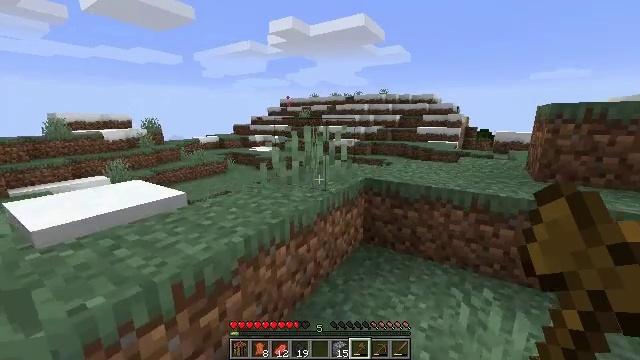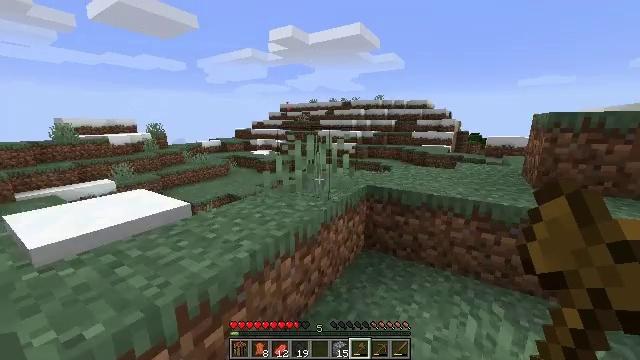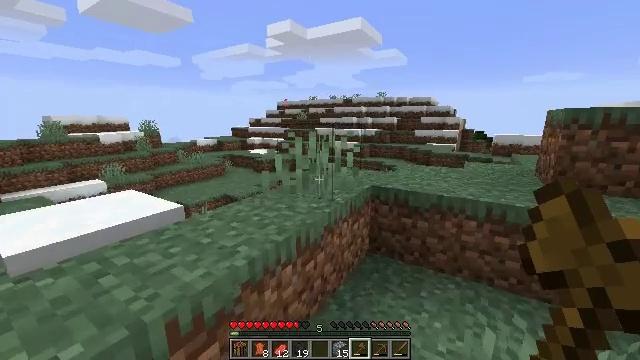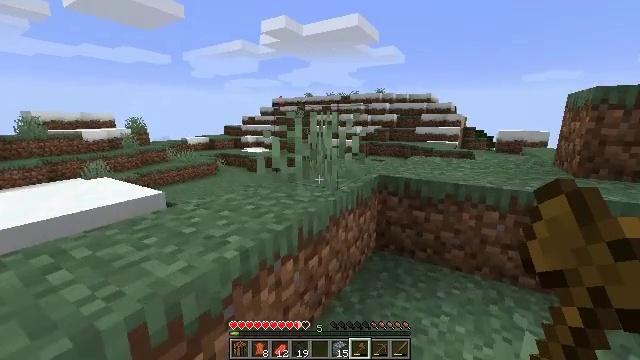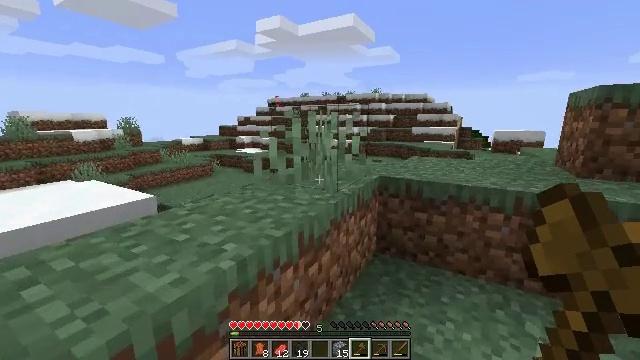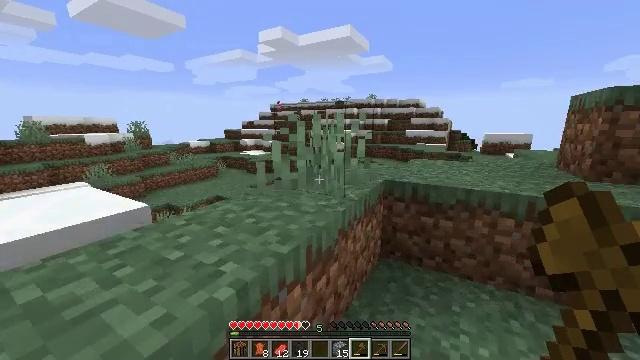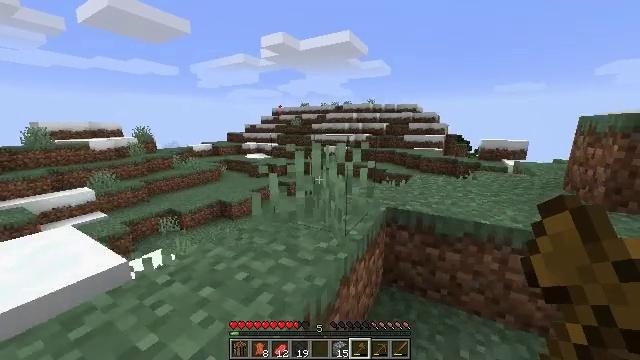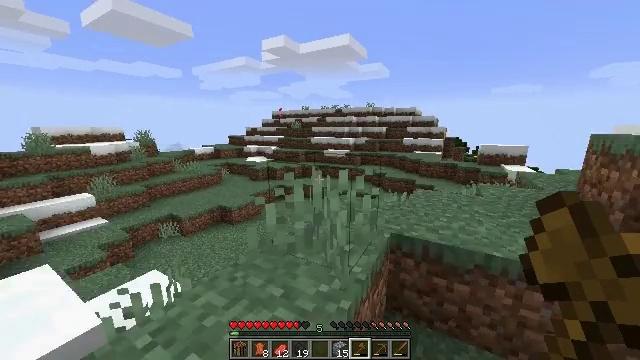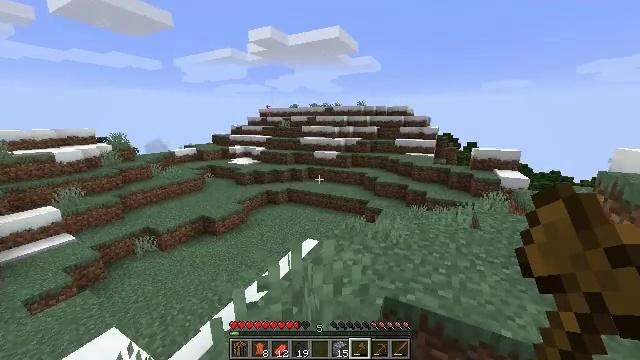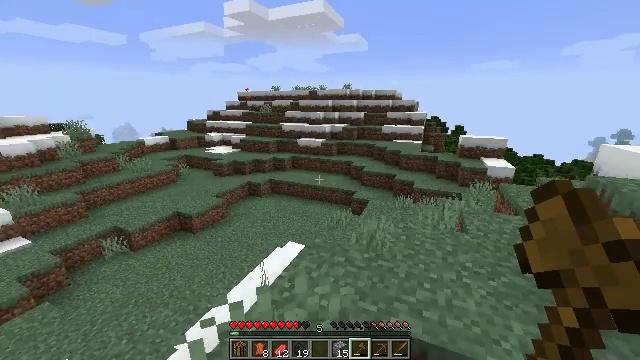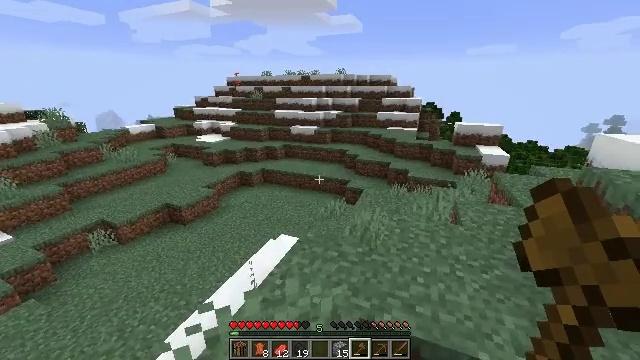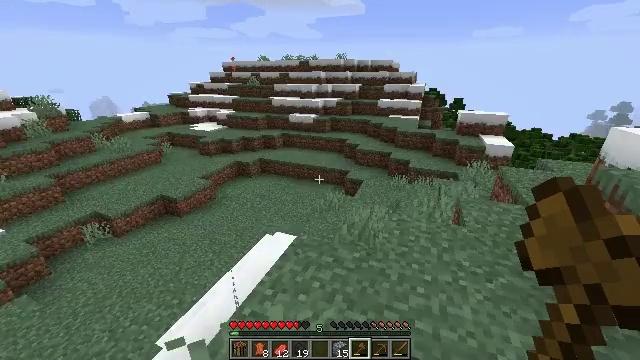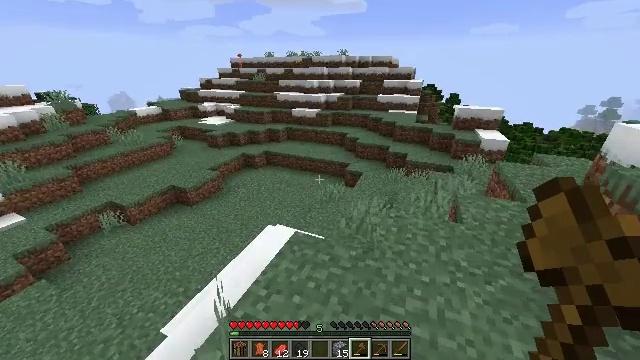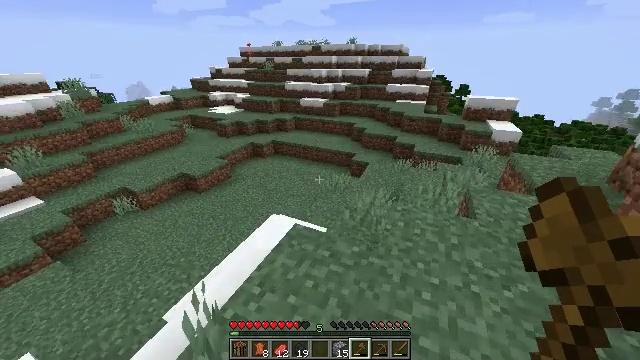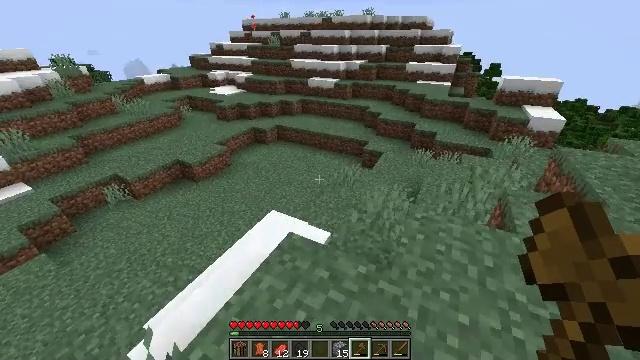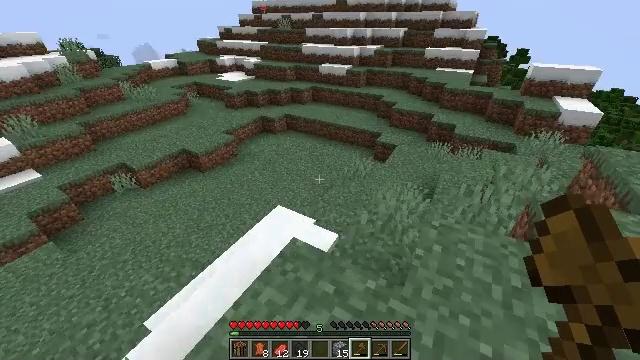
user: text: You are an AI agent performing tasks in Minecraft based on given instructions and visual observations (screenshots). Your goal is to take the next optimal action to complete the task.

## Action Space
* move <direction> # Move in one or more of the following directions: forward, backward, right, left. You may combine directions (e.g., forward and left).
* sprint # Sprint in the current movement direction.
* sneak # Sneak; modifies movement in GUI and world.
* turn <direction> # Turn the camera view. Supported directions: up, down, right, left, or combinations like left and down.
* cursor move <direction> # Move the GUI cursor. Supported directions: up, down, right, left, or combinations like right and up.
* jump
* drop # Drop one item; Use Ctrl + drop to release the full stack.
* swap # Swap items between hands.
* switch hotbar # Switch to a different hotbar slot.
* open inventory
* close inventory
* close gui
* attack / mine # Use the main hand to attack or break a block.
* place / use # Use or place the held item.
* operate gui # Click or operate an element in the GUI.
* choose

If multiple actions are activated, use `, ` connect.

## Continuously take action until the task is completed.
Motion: motion action
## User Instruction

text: Mine the dark oak log from a tree.
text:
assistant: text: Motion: move forward, jump
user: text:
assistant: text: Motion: move forward, jump
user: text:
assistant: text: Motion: move forward, jump
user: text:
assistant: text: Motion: move forward, jump
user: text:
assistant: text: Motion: move forward, sprint, jump
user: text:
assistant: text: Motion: move forward, sprint, jump
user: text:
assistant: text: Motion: move forward, sprint, jump
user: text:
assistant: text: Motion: move forward, sprint, turn right and down, jump
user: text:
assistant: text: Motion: move forward, turn right and down, jump
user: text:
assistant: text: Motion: move forward, turn right and down, jump
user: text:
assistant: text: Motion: move forward, turn down, jump
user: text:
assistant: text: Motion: move forward, turn down, jump
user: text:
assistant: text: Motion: move forward, turn left and down, jump
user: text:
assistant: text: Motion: move forward, turn left and down, jump
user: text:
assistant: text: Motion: move forward, turn left and down, jump
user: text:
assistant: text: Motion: move forward, turn left and down, jump
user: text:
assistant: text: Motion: move forward, sprint, turn left and down, jump
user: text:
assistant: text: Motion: move forward, sprint, turn left and down, jump
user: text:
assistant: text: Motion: move forward, sprint, jump
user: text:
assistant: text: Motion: move forward, sprint, jump
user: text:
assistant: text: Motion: move forward, jump
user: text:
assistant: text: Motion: move forward, jump
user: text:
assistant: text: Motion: move forward, turn left, jump
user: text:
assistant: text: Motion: move forward, jump
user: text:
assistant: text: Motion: move forward, jump
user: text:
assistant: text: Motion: move forward, jump
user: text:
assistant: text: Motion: move forward, jump
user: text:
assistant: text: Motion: move forward, jump
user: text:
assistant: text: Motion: move forward, jump
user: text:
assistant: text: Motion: move forward, jump